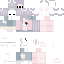
A female human skin with pale skin, wearing brown long hair dressed in a blue hoodie and brown pants, featuring a closed mouth.